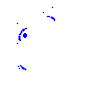
Particle: kaon